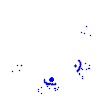
Particle: kaon